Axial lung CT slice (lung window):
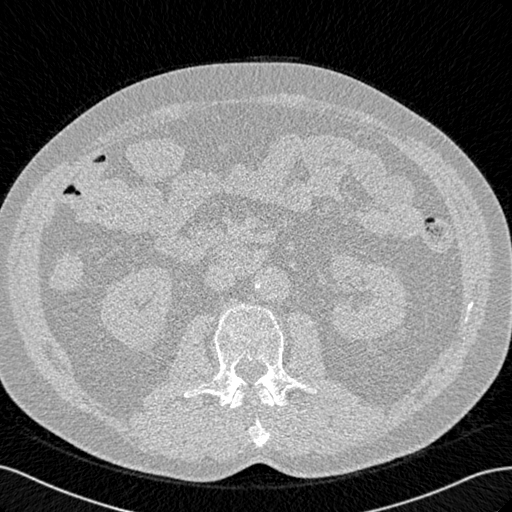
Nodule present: no